Question: Laravel how can I use the require file when using @section('content') method, how can I require the file into the this?

I want to using the menu bar, but I don't know how to separate it.
I have this code
'''
<div class="links">
<a href="http://127.0.0.1:8000/aboutme">About Me</a>
<a href="http://127.0.0.1:8000/employmenthistory">Employment History</a>
<a href="https://laravel-news.com">News</a>
<a href="https://blog.laravel.com">Blog</a>
<a href="https://nova.laravel.com">Nova</a>
<a href="https://forge.laravel.com">Forge</a>
<a href="https://vapor.laravel.com">Vapor</a>
<a href="https://github.com/laravel/laravel">GitHub</a>
</div>
'''
can independent to menu.php
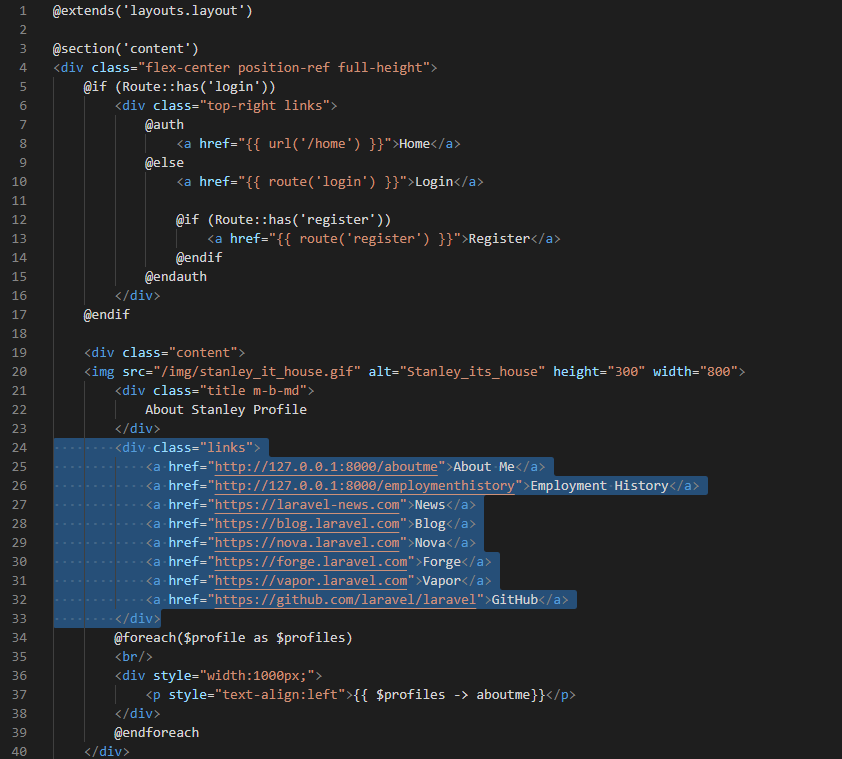
Answer: 1. Make menu.blade.php with this code in your views directory.
2. In place of code write @include('menu')
If location of file is different then @include('path-to-file') will be loaded.